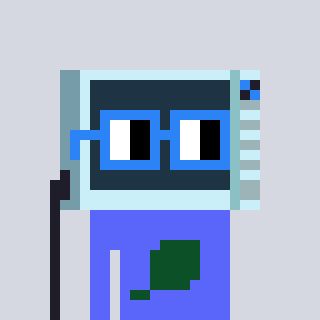
a pixel art character with square blue glasses, a microwave-shaped head and a purple-colored body on a cool background